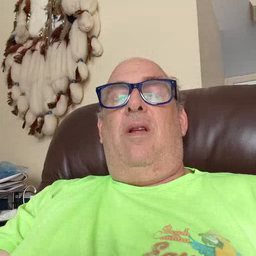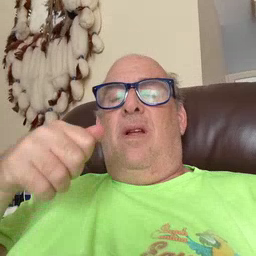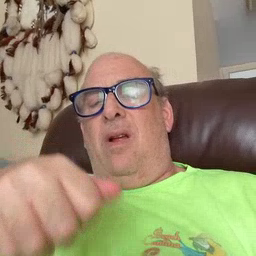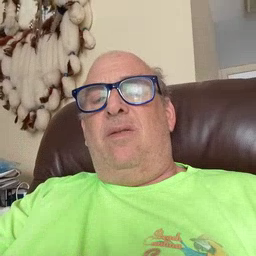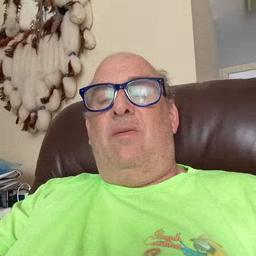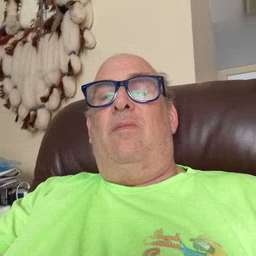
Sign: hide